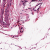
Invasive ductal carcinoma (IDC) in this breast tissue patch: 0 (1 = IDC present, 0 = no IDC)